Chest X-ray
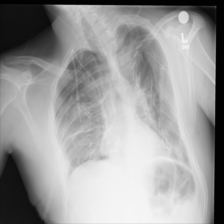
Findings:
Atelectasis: negative
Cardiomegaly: negative
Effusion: negative
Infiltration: negative
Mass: negative
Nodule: negative
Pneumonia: negative
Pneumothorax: positive
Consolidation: negative
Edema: negative
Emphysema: negative
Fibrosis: negative
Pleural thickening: negative
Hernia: negative